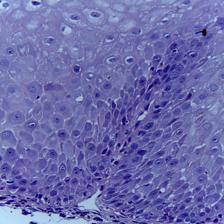
Diagnosis: OSCC